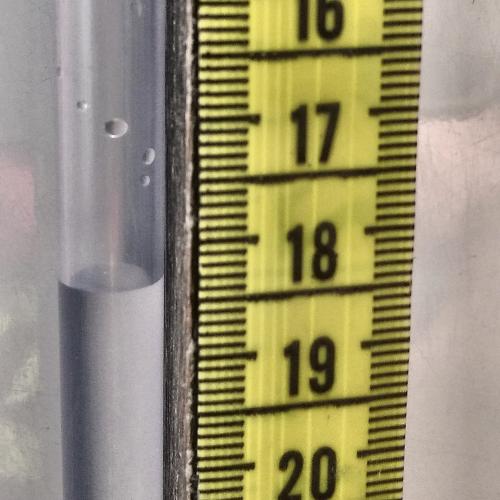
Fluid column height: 18.3 cm